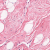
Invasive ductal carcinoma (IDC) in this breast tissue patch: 0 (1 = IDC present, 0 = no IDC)